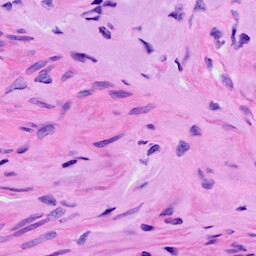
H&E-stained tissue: Ovarian